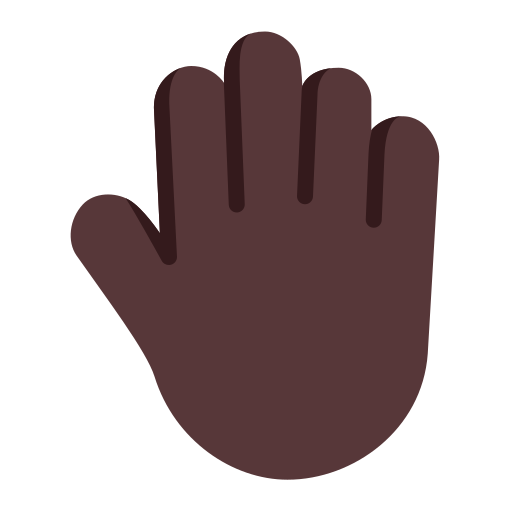
raised back of hand flat dark